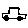
Label: car